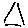
Label: triangle